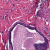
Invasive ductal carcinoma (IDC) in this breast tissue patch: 0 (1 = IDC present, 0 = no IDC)